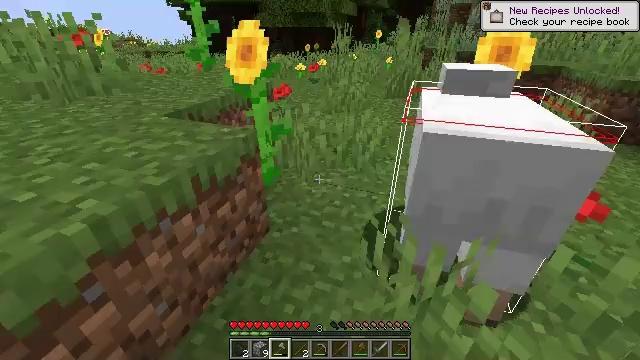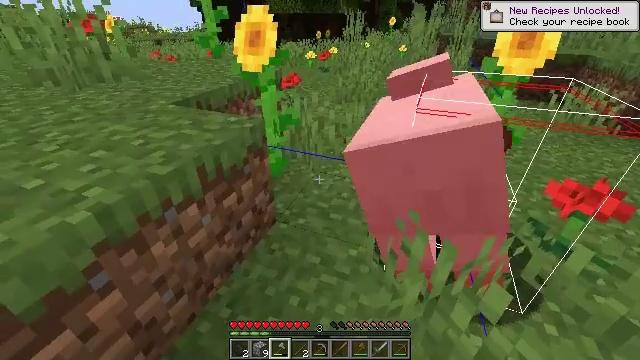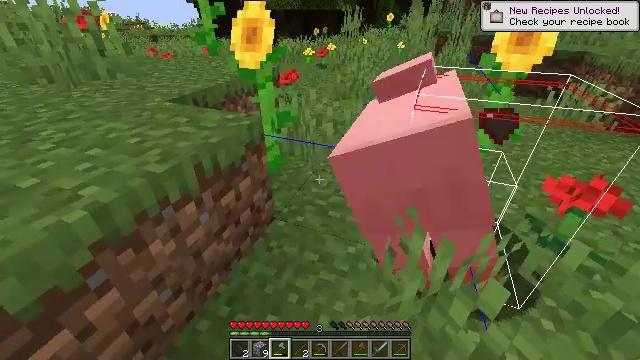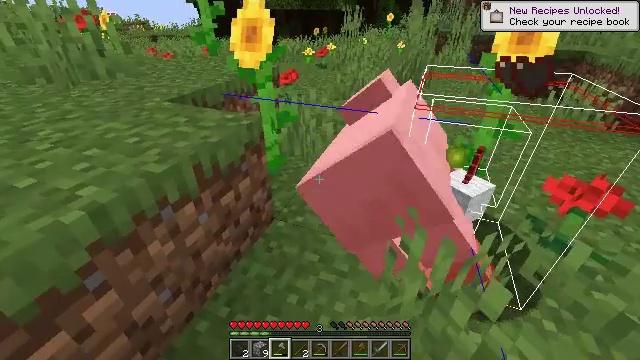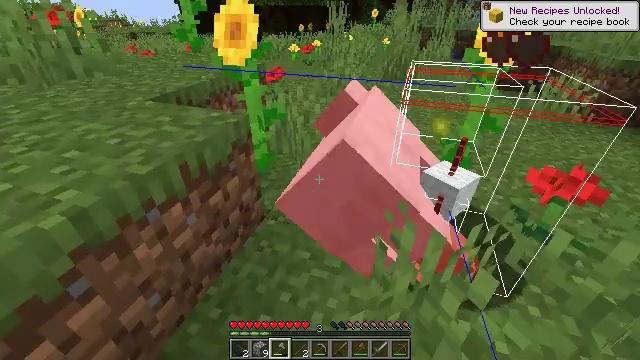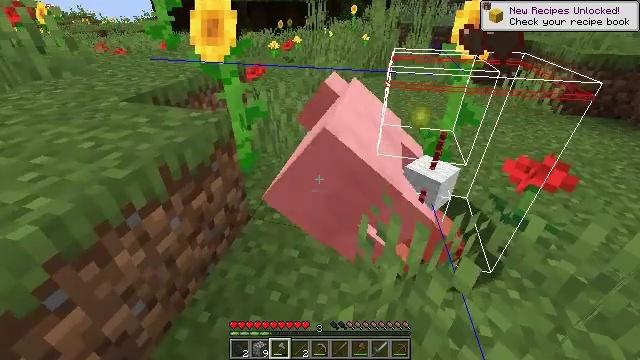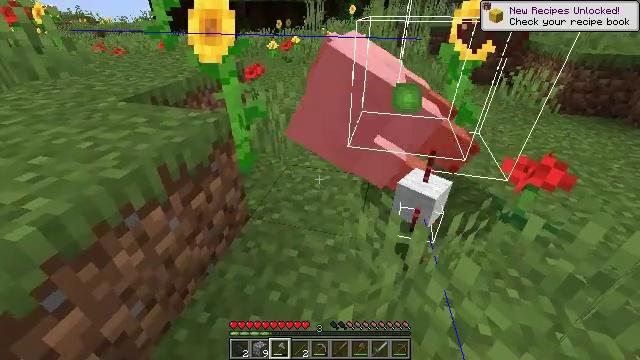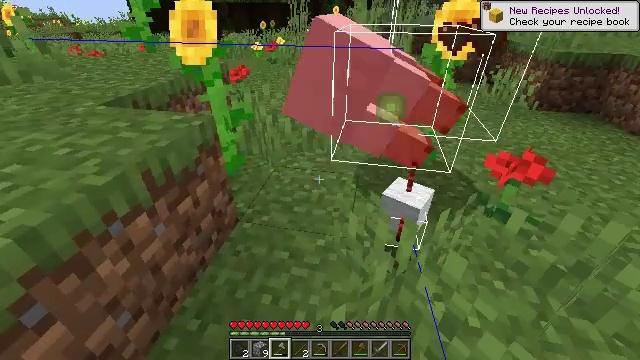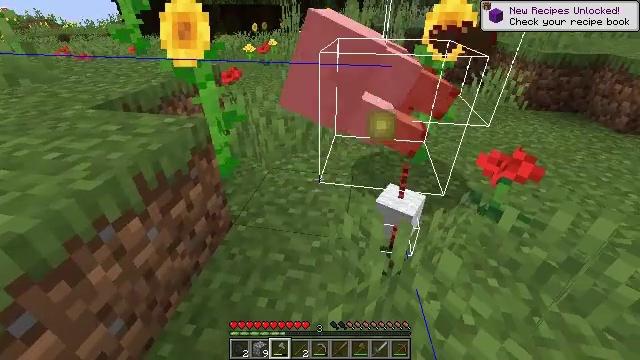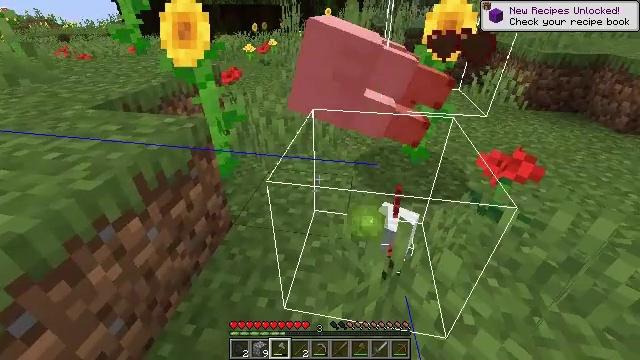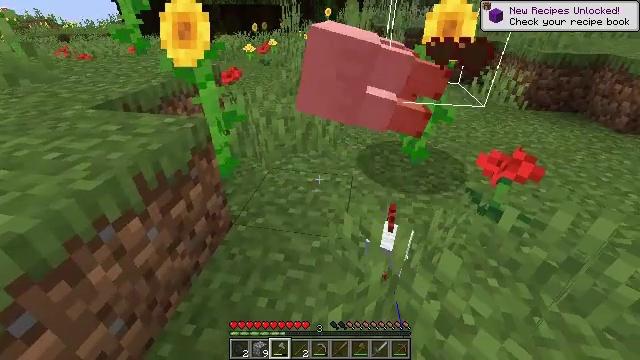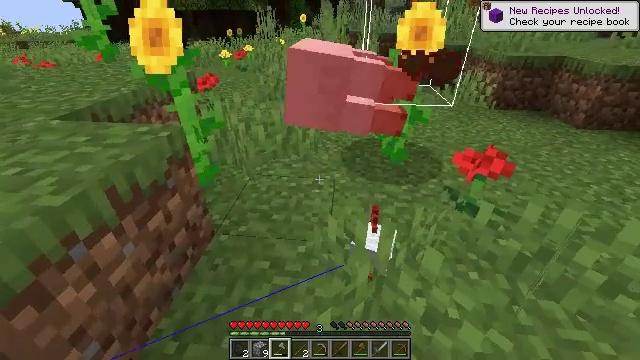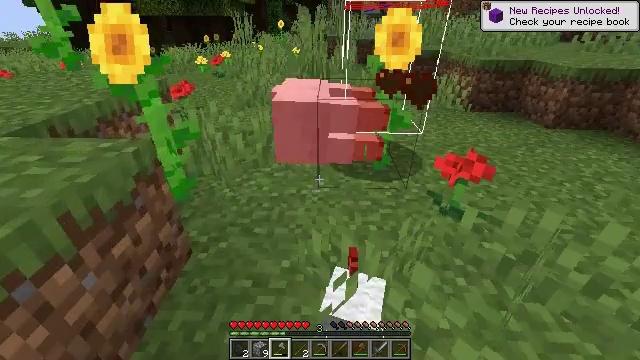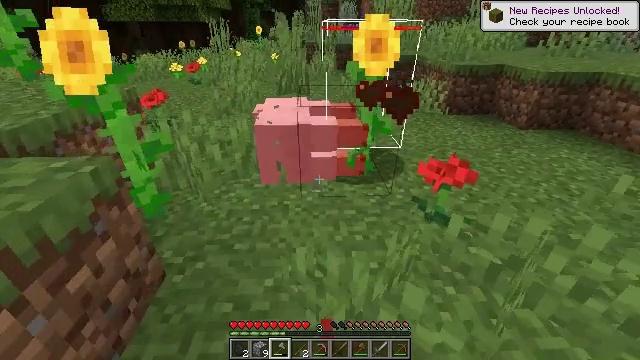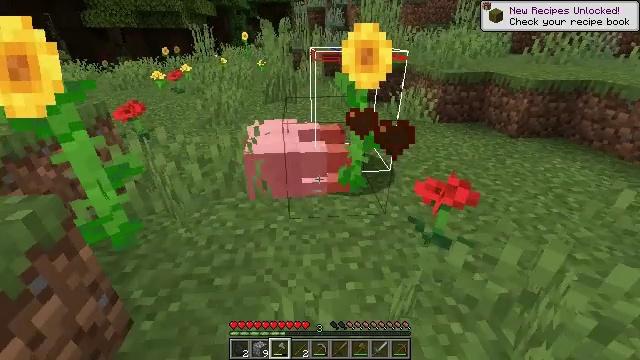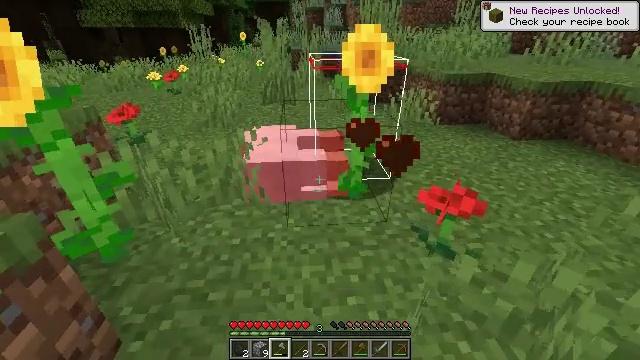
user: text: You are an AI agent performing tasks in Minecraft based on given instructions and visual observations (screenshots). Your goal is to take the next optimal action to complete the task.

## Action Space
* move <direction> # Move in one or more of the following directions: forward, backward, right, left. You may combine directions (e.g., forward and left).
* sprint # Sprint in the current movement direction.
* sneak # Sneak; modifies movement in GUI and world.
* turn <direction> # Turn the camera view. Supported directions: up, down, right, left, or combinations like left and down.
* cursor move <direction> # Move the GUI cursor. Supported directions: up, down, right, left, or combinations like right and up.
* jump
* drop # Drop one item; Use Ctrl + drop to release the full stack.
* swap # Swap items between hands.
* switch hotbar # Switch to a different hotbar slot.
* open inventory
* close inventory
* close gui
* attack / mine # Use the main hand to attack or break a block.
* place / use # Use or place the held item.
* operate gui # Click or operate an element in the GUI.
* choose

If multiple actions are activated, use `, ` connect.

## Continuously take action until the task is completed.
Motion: motion action
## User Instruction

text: Mine the sunflower from the ground.
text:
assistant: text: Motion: turn left and down
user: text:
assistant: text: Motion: no_op
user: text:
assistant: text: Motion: no_op
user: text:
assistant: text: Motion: turn right
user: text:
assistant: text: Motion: turn right
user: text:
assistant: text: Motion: no_op
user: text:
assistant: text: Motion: turn right
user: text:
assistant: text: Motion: turn right
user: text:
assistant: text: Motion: no_op
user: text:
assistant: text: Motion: no_op
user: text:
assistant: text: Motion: turn right
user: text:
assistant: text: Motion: move forward, turn right
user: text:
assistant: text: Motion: move forward, turn right and up
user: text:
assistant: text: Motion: move forward, turn right and up
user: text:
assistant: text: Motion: move forward
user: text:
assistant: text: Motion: move forward
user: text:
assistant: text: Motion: move forward and move right
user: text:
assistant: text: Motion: move forward and move right, turn right
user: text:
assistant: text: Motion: move forward and move right, turn up
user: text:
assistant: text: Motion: move forward and move right, turn up
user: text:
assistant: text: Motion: move forward and move right
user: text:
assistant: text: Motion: move forward, turn up
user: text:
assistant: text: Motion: turn up
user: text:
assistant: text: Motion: turn left
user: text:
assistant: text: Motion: turn left
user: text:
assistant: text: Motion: turn left
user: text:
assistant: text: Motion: no_op
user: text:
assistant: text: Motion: no_op
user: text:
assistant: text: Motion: turn left
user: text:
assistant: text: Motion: turn left